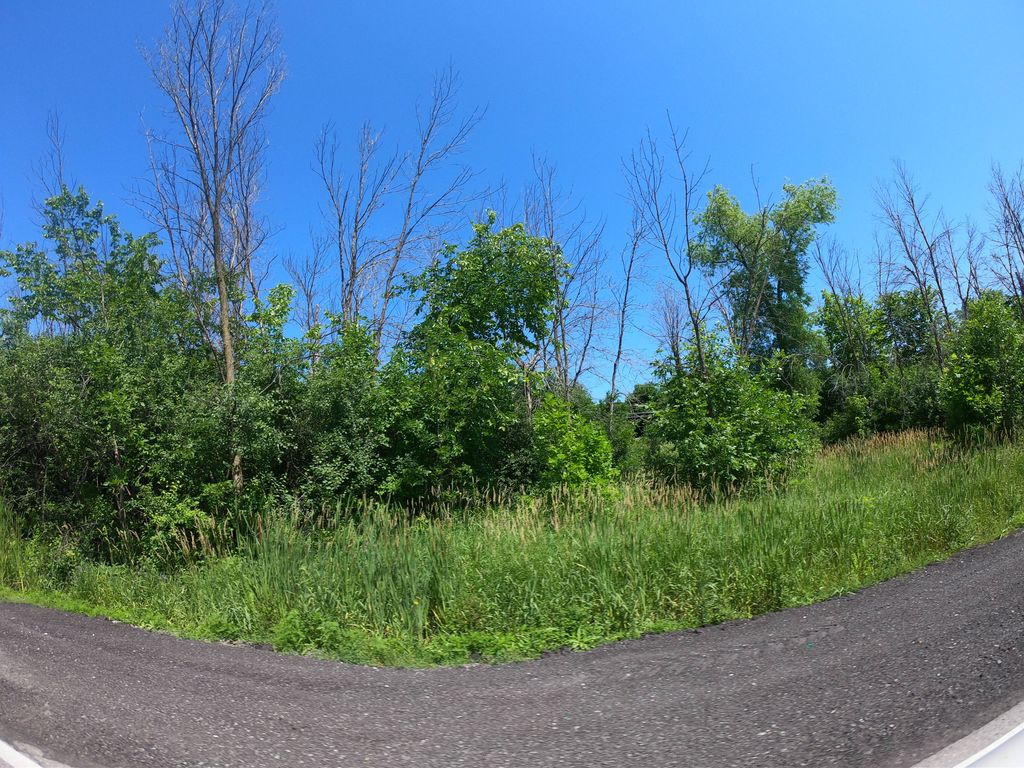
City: ottawa-gatineau